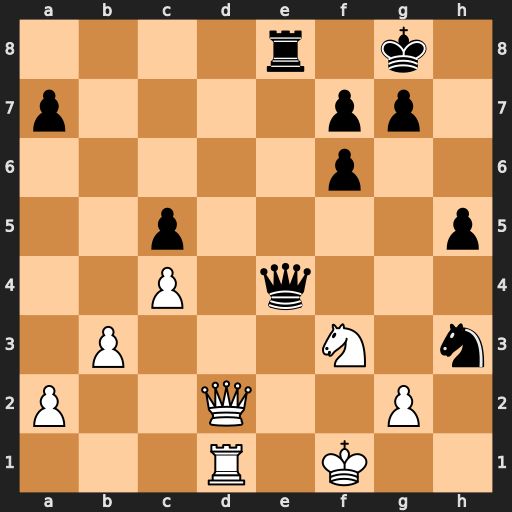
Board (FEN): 4r1k1/p4pp1/5p2/2p4p/2P1q3/1P3N1n/P2Q2P1/3R1K2
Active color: w
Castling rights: -
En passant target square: -
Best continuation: Re1 Qc6 Rxe8+ Qxe8 gxh3